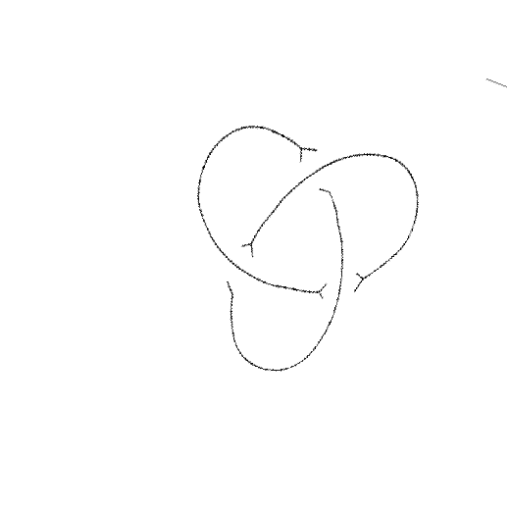
Crossing number: 3